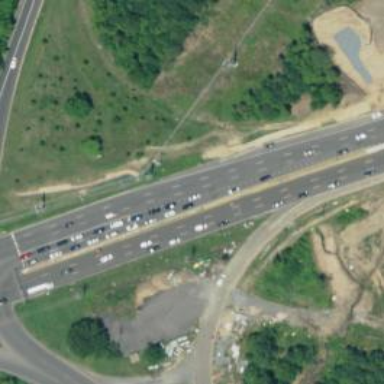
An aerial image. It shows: This image shows trunk highway that functions as expressway.